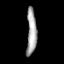
Tissue: prostate
Cell type: T cells
Senescence score: 0.3375
Nuclear area (px): 449
Mean DAPI intensity: 162.452